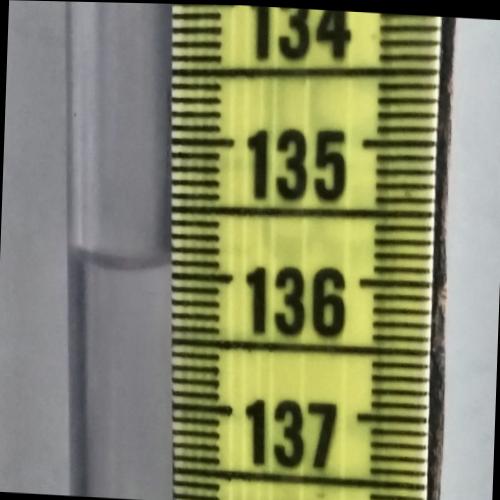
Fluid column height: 135.9 cm